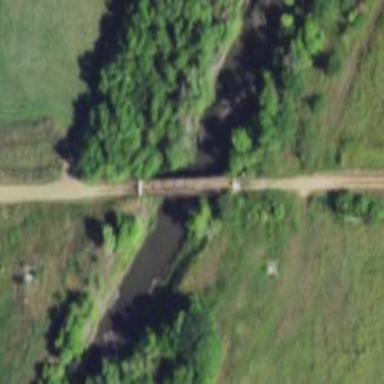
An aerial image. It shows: Residential road with bridge.